Question: I am using d3 to build up a graph.
Now, i am trying to set width and height of that ike this -
'''
var area2 = d3.svg.area()
.interpolate("monotone")
.attr("width", this.options.width)
.attr("height", 100);
'''
But, i get this error --
Uncaught TypeError: undefined is not a function
See here -

'this.options.width'
I am new to d3 and SVG, any suggestion will help.
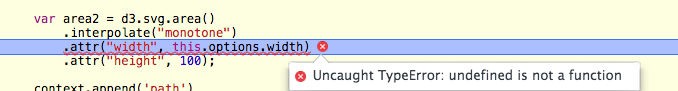
Answer: svg.area provides x, y0, and y1 (as was previously stated by In Code). y0 to y1 is bottom to the top - bottom of graph (x axis) to the line if it is a line graph.
Something like this sounds like what you want:
'''
var area2 = d3.svg.area()
.x(function(d) { return x(d.X_VARIABLE); })
.y0(height)
.y1(function(d) { return y(d.Y_VARIABLE); });
'''
Great example: <URL>
As noted by the author, you should be defining your domains for x and y as well (if you have not).